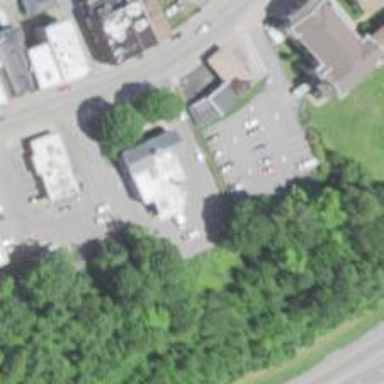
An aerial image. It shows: Post office.